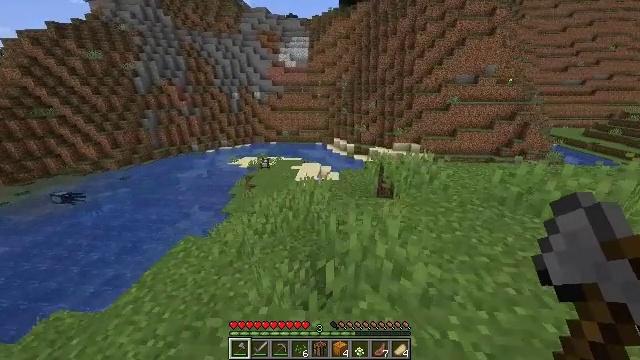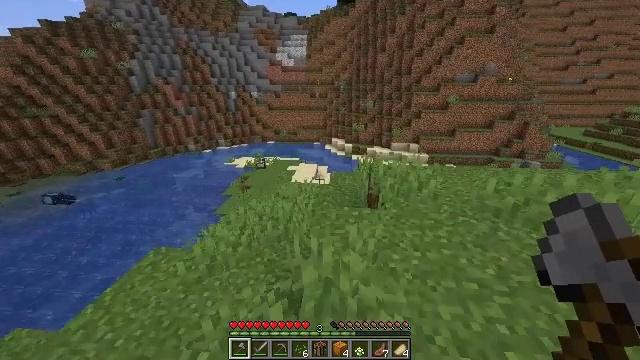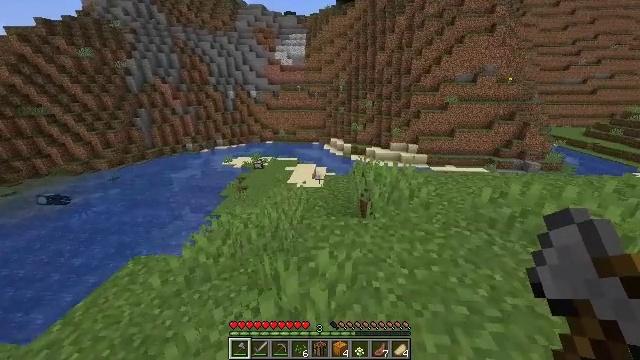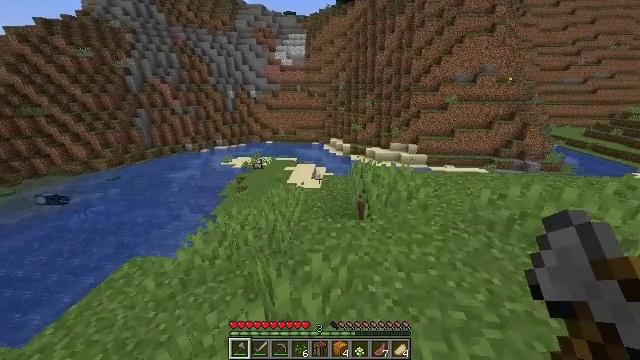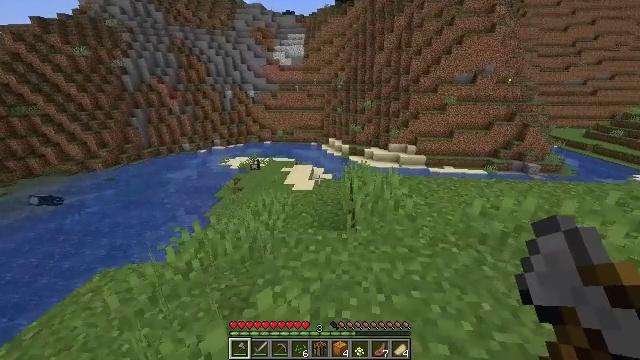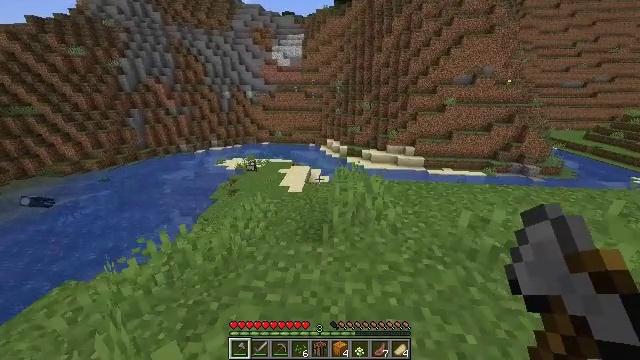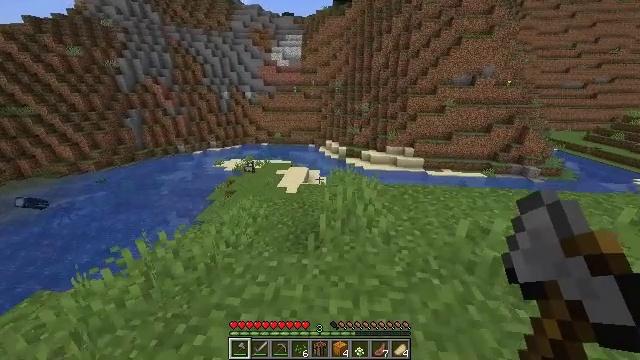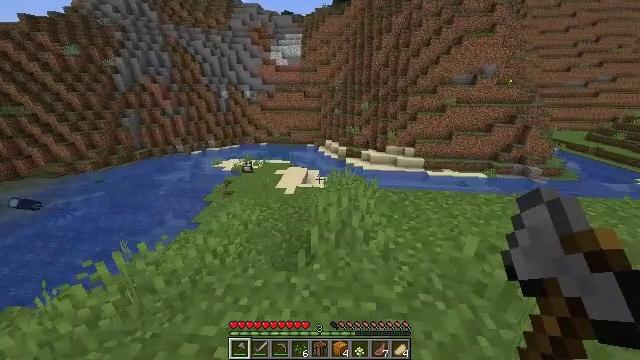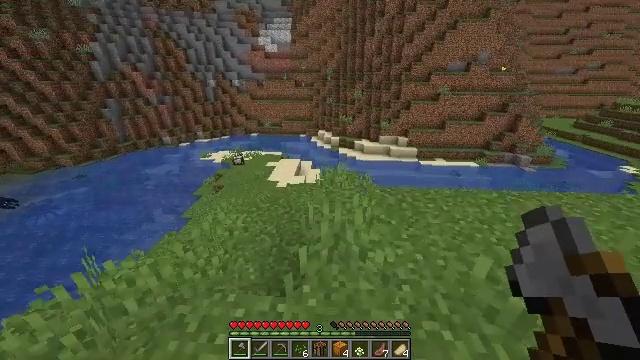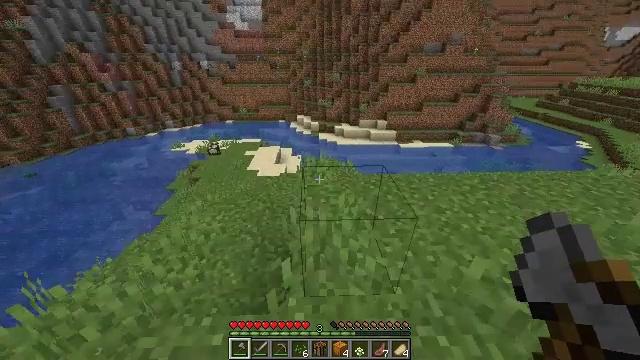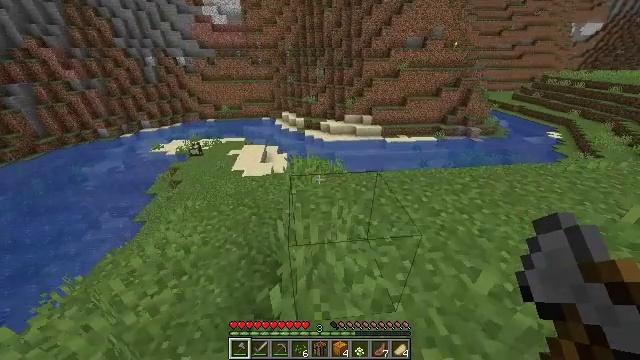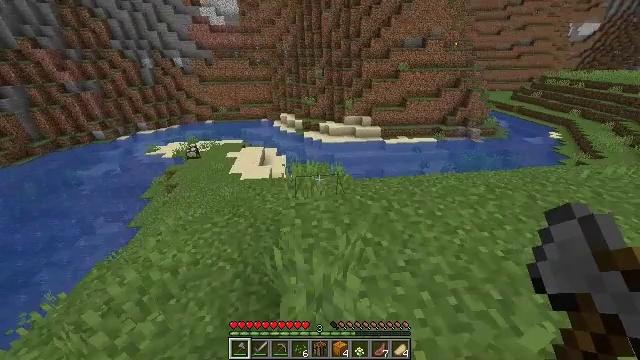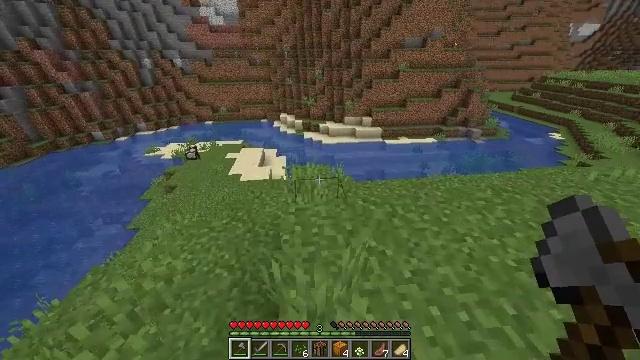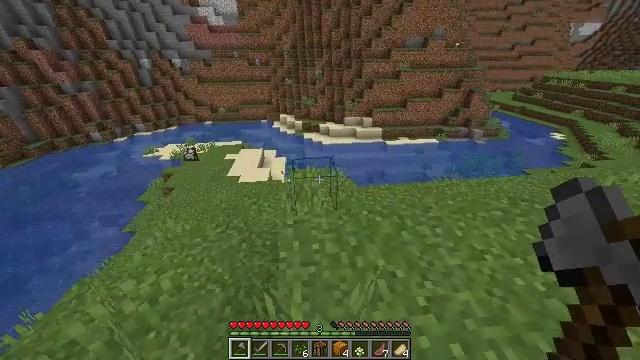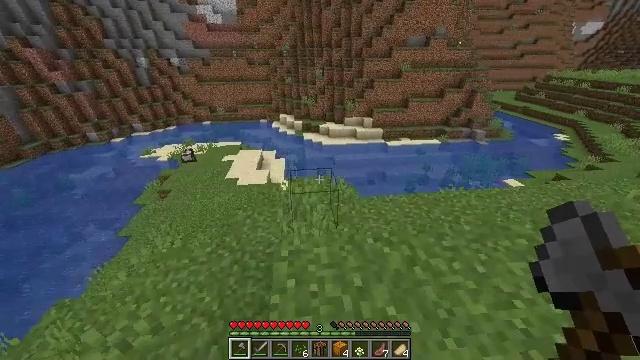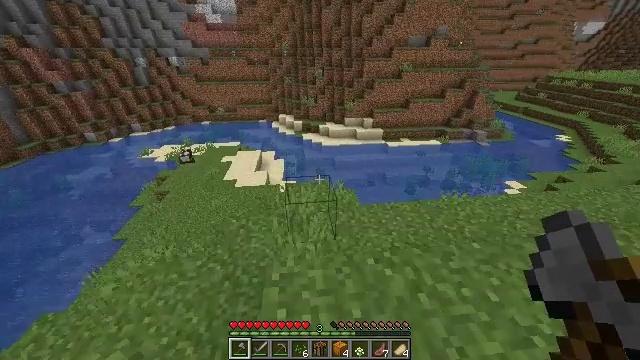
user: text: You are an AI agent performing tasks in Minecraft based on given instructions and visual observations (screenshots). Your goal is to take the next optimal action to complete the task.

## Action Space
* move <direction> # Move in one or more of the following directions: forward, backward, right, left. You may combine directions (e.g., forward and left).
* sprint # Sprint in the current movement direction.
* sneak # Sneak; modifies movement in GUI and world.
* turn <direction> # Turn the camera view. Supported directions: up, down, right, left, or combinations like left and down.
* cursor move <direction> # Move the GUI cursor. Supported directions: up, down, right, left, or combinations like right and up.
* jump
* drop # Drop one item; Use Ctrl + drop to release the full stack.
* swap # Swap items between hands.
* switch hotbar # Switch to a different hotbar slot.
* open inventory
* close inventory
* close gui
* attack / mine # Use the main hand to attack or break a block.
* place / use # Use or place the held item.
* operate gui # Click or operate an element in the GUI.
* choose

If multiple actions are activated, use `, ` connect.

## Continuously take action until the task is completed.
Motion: motion action
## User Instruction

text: Gather the oxeye daisy for crafting.
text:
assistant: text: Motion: move forward and move right
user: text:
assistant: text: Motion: move forward and move right
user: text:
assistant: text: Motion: move forward and move right
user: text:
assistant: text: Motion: move forward and move right
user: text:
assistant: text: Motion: move forward and move right
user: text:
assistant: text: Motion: move forward
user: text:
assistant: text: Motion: move forward
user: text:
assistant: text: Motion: move forward, turn right and down
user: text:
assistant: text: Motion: move forward, turn right and down
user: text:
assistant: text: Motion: move forward, turn right and down
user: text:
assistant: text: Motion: move forward
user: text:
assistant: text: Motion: move forward
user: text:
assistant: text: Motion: move forward
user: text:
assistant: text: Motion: move forward
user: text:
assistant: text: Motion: move forward and move right
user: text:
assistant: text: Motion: move forward and move right
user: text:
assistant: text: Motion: move forward and move right
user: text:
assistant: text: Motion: move forward and move right
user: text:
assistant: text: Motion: move forward and move right
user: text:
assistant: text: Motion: move forward and move right
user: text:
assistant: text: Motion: move forward and move right, turn right
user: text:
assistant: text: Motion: move forward and move right, turn right and up
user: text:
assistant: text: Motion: move forward and move right, turn right and up
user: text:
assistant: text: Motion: move forward, turn up
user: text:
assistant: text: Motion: move forward and move right, turn left and up
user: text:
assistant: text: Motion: move forward and move right, turn left and up
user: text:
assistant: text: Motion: move forward and move right, turn left
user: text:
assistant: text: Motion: move forward and move right
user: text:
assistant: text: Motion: move forward and move right
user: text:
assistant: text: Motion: move right